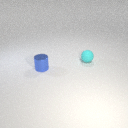
small cyan rubber sphere to the right of small blue metal cylinder